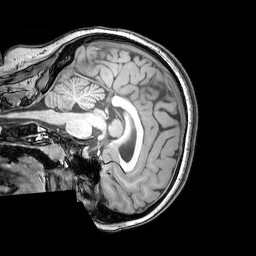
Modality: T1w
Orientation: sagittal
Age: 25
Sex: female
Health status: healthy
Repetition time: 0.081 s
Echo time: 0.037 s